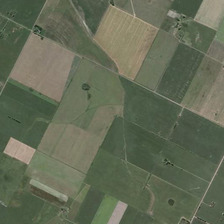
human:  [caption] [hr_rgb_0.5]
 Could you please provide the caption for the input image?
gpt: many pieces of farmlands are together .

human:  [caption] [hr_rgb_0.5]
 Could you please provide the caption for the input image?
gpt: many pieces of farmlands are together .

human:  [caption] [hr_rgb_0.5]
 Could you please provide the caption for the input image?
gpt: many pieces of farmlands are together .

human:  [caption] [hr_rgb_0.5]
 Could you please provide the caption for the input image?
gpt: many pieces of farmlands are together .

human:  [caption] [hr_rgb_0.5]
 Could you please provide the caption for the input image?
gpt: many pieces of farmlands are together .